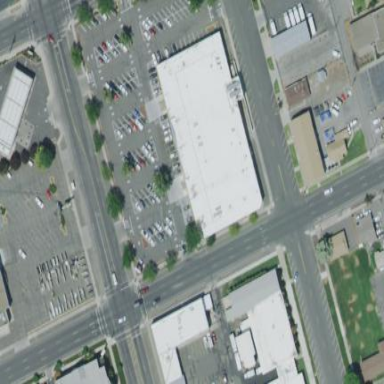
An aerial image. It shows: Supermarket located in building.